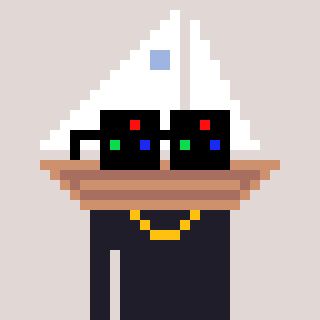
a pixel art character with square black sunglasses, a sailboat-shaped head and a grayscale-colored body on a warm background